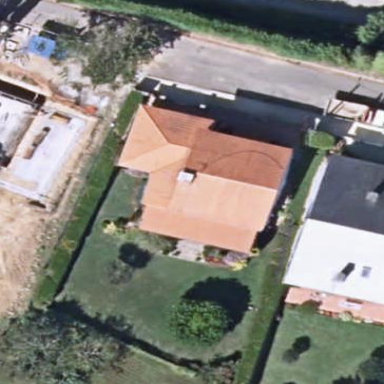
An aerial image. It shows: Simple and straightforward house.